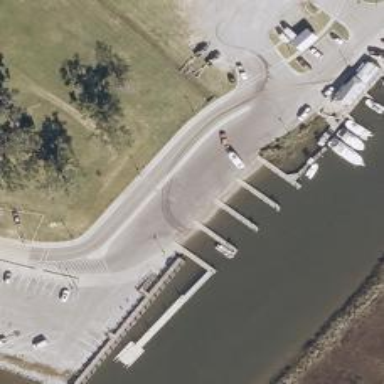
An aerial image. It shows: Man-made pier.